Field crop: maize
Growth stage: 2
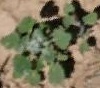
Species: chenopodium